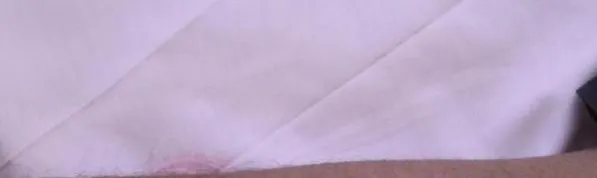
An anetodermic lesion on forearm.
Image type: radiology (x_ray)